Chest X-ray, AP view. Patient: 37 years old, sex M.
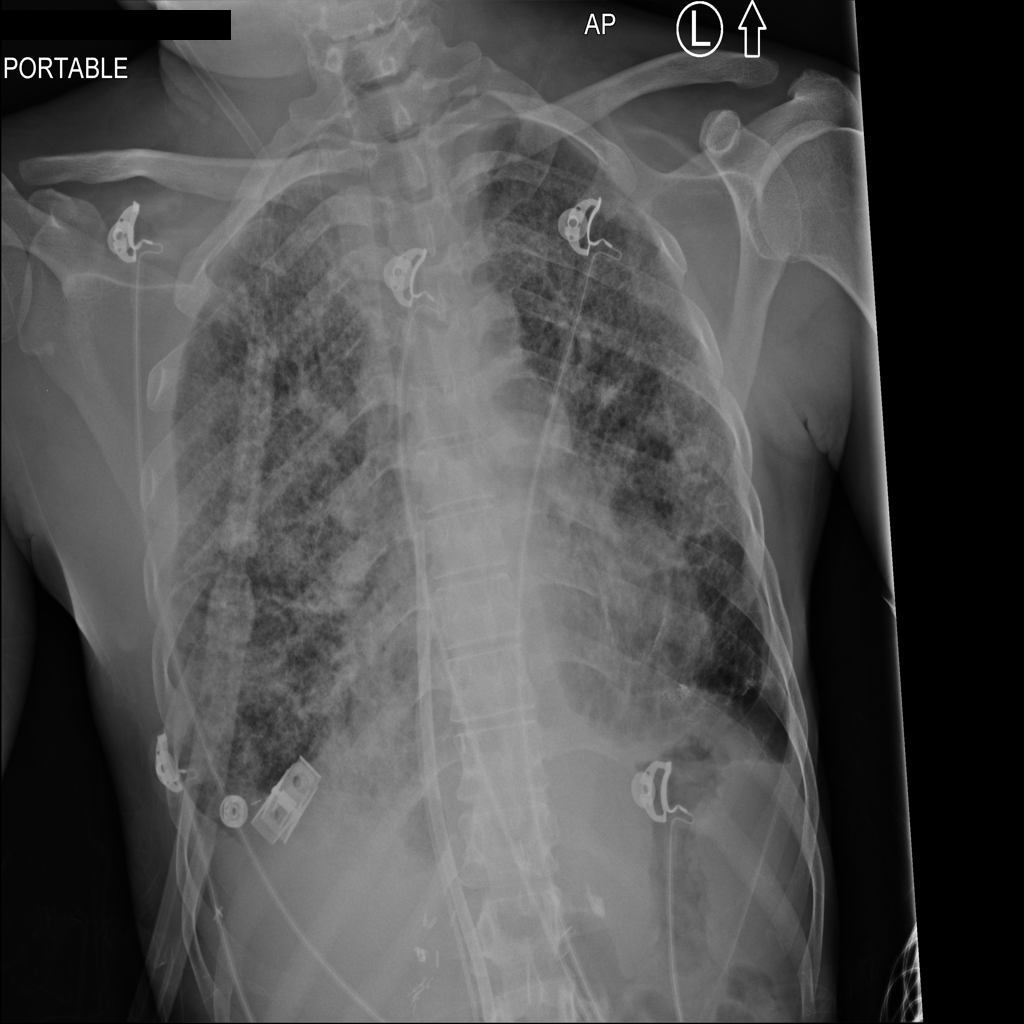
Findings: No Finding